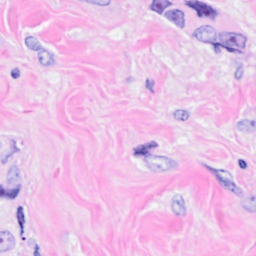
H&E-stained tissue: Breast